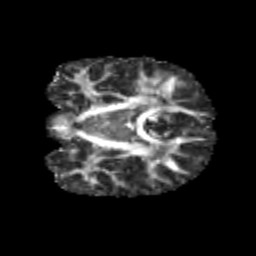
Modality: FA
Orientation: coronal
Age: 12
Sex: male
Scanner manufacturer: siemens
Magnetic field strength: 3 T
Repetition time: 3.8 s
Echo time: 0.07 s